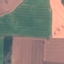
Land use / land cover: AnnualCrop